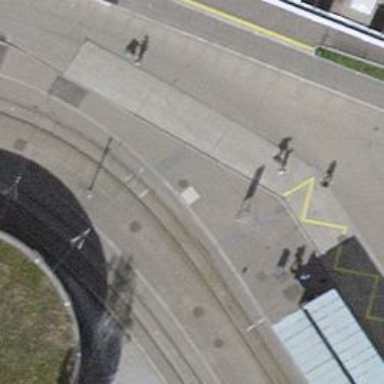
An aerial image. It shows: Platform with shelter for public transport. It is railway platform.